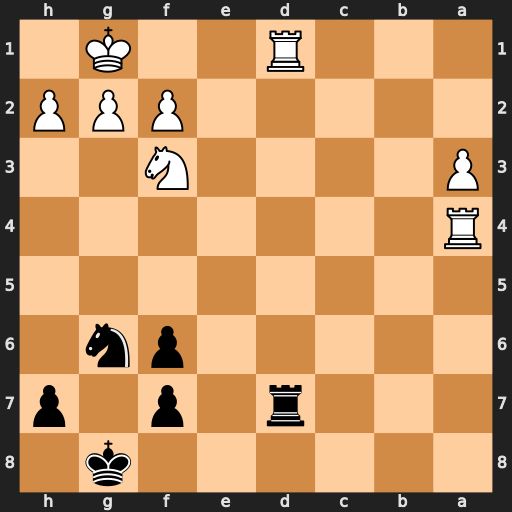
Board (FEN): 6k1/3r1p1p/5pn1/8/R7/P4N2/5PPP/3R2K1
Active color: b
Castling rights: -
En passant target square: -
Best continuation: Rxd1+ Ne1 Rxe1#